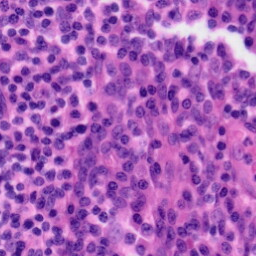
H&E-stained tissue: Tonsil